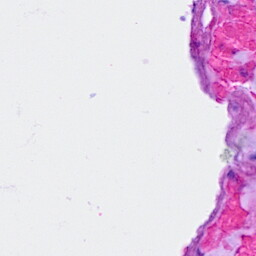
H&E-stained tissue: Ovarian